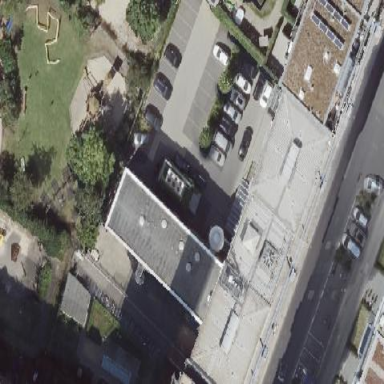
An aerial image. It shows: Commercial building.